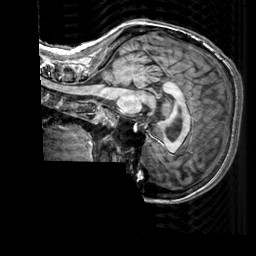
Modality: T1w
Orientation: sagittal
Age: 29
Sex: female
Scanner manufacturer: siemens
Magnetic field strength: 3 T
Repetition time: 2.3 s
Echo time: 0.00303 s